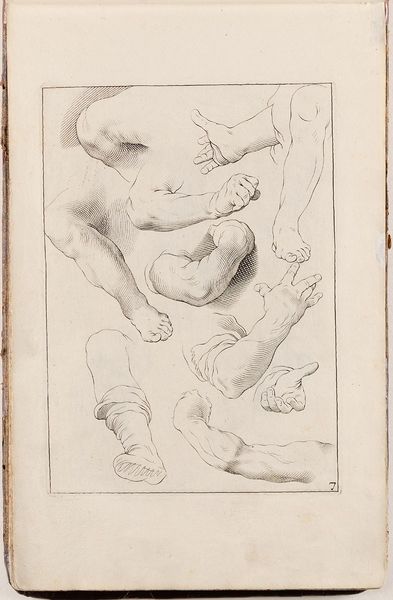
Titel: Arm- und Beinstudien, Blatt 7 aus der Folge 'Fondamenten der Teecken-Konst aerdigh geinverteert door Abraham Bloemaert'
Künstler: Abraham Bloemaert
Standort: Hamburg
Institution: Museum für Kunst und Gewerbe Hamburg
Schlagwörter: akt, hand, arm, figur, bein, papier, grafik, graphik, fotografie, photographie, druckgraphik, druckgrafik, stich, kupferstich, teile, anatomiestudie, gerippt, figurenstudie, zeichenkunst, reproduktionen, druckerzeugnisse, körper, fuß, körperteile, körpers, ornamentstich, vorlageblätter, armstudie, beinstudie